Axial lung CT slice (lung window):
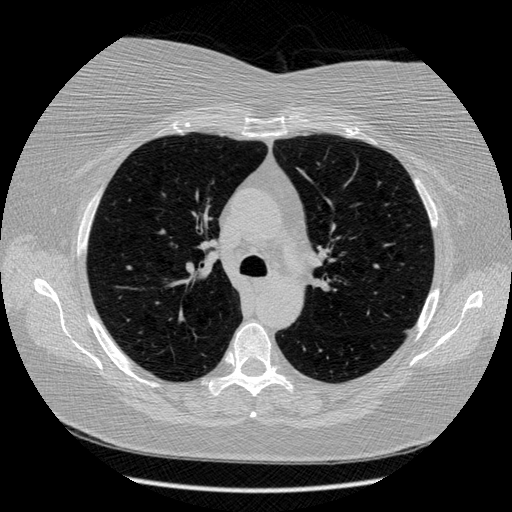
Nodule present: no